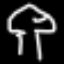
Label: mushroom